Question: This is my first application in Android. I am trying to maintain a list of contacts (a subset of the phone contacts) in my own application. I was to an extent read the contacts from Android and try to manipulate with it. But the challenge I face is,
- -
The equivalent iPhone version looks like this. But how to close achieve this in Android

Any tips on achieving the above is much appreciated.
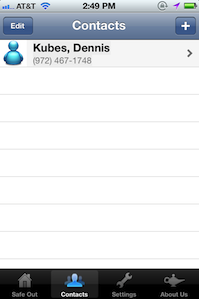
Answer: If it is a subset of the phone contacts why don't you store in a SQLite table just the lookup-URI of the contacts you want to have in your subset? You can store both the contact lookup-URI and ID if you are worried about the performances of lookup-uri.